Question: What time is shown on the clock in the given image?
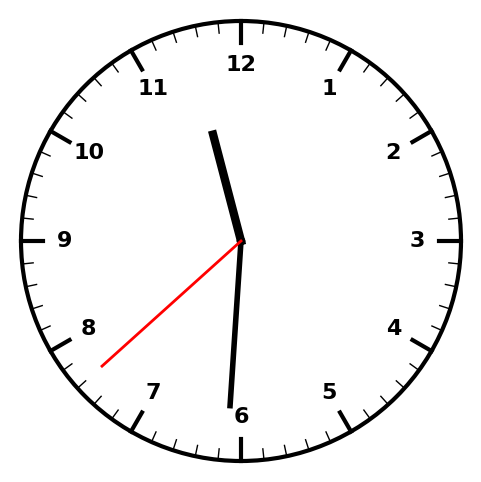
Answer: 11:30:38